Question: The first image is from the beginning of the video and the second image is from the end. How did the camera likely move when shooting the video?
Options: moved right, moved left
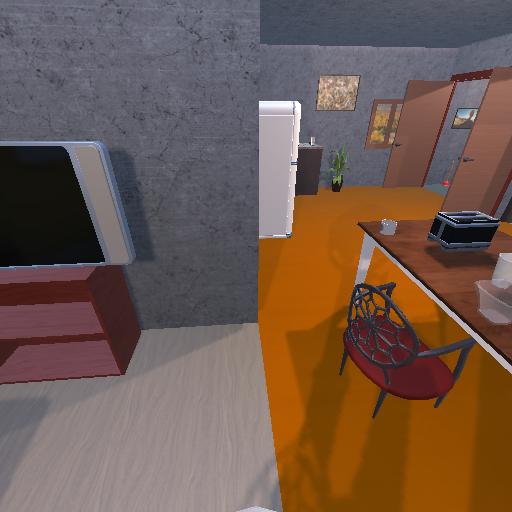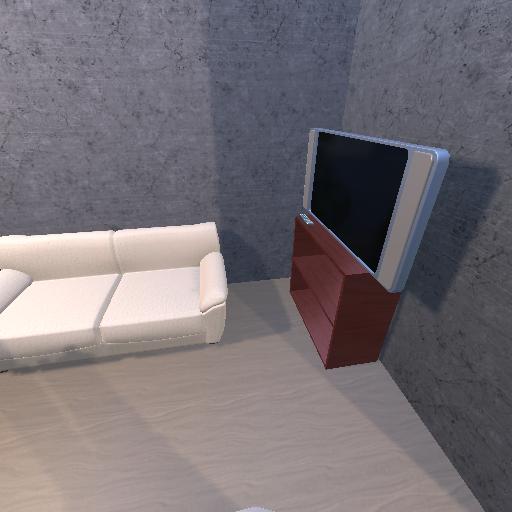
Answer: moved right